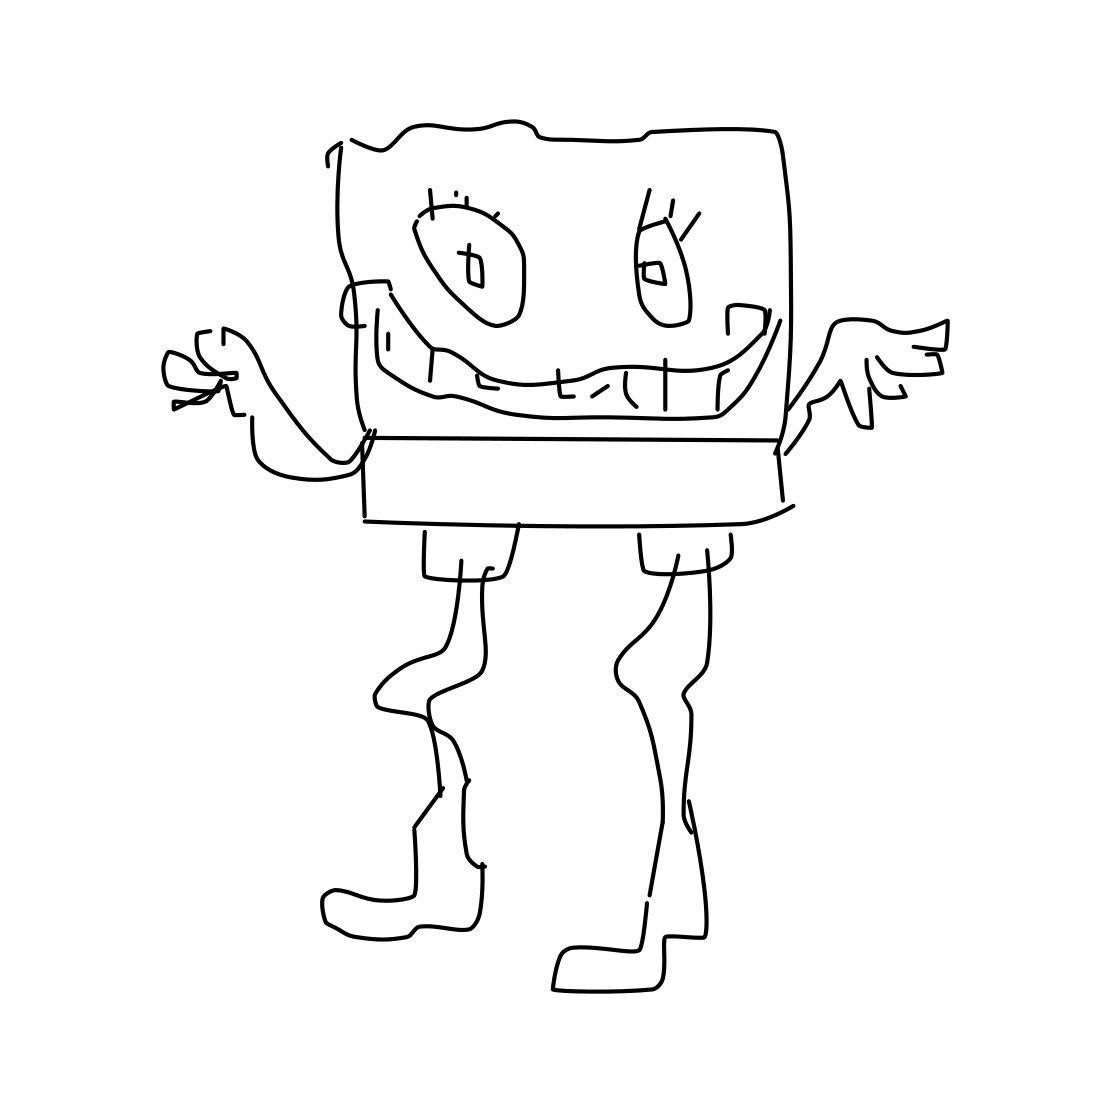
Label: sponge bob